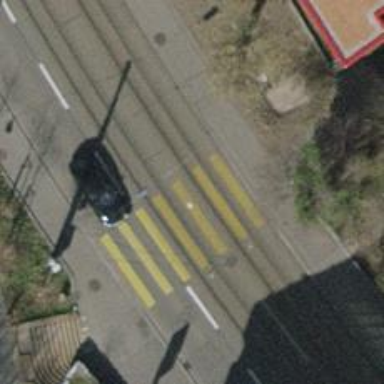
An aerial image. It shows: Uncontrolled zebra crossing with notable zebra markings.